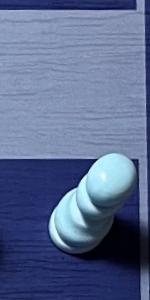
Label: Pawn_White